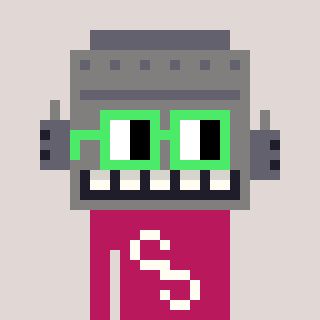
a pixel art character with square light green glasses, a robot-shaped head and a darkpink-colored body on a warm background